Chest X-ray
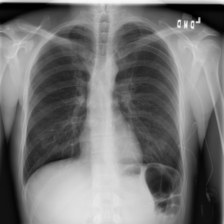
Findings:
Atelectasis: negative
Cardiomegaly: negative
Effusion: negative
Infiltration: negative
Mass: negative
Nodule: negative
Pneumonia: negative
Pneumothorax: negative
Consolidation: negative
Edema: negative
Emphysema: negative
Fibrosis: negative
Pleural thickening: negative
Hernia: negative